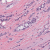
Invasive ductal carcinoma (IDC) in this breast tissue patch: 1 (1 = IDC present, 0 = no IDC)